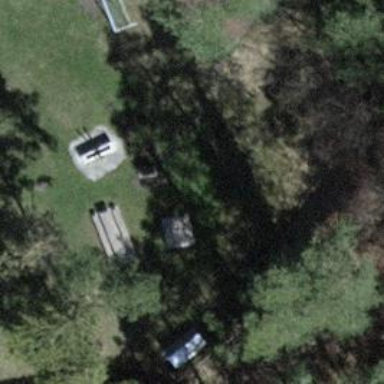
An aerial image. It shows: BBQ amenity.